Current action and preconditions to check: trajectory_clear

Your task: For each precondition in the list above, predict whether it will hold at this action.

Consider the current scene as observed from the mobile robot's camera, and analyze the predicted future states of all dynamic agents (e.g., people, animals, vehicles, or any moving entities) within the NEXT SECOND.

IMPORTANT: Only answer "very likely" if you are absolutely certain—based on strong, clear evidence—that a dynamic agent will violate the precondition in the predicted future state. Do NOT answer "very likely" for unlikely, ambiguous, or low-probability risks.

Ask yourself for each precondition: Is there a high probability, with clear and convincing evidence, that the predicted future states of any dynamic agent will interfere with the predicted future state of the currently executing action within the NEXT SECOND, causing that precondition to fail?

Assess the risk level based on these predictions. Use "likely" or "very likely" if motions create a clear risk of interference.

Use "neutral" or "improbable" if agents are nearby but their predicted paths are clearly diverging or non-conflicting.

Failure Risk Categories: "very improbable", "improbable", "neutral", "likely", "very likely"

Answer Format: Output ONLY the probability_of_failure value from these categories: "very improbable", "improbable", "neutral", "likely", "very likely"

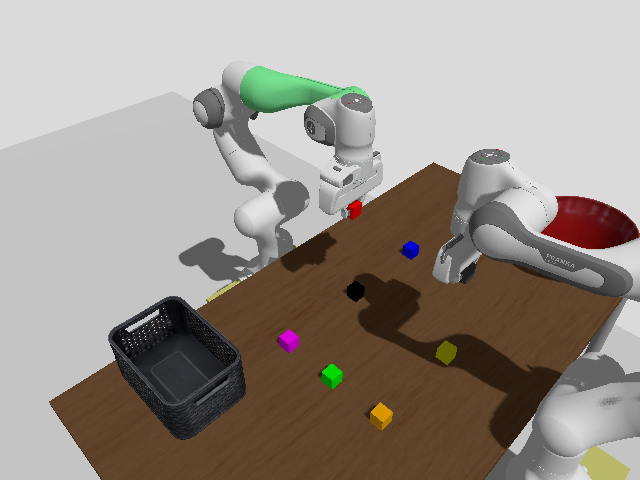

Answer: improbable